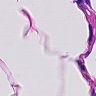
Metastatic tissue present: no